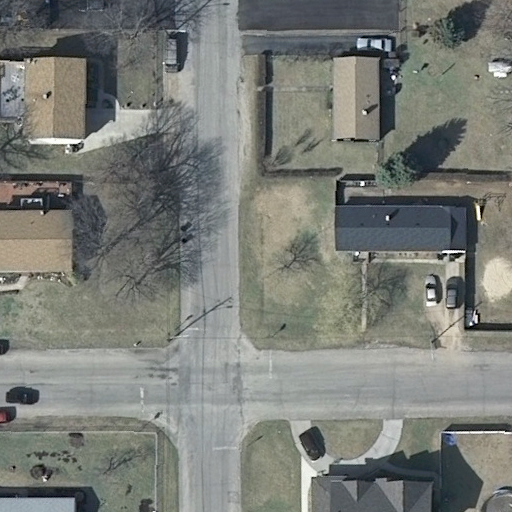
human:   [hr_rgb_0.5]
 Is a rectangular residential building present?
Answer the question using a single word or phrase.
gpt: yes

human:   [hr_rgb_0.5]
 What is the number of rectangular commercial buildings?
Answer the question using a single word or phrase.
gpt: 0

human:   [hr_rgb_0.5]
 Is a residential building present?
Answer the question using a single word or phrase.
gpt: yes

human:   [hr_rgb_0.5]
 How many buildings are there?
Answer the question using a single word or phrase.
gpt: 7

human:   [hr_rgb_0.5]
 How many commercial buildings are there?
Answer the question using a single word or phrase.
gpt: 0

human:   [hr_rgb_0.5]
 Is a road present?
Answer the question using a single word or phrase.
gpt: yes

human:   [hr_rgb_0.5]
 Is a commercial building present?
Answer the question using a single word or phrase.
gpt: no

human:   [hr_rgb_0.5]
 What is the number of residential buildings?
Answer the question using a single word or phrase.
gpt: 7

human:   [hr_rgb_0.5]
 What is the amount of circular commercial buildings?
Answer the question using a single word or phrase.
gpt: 0

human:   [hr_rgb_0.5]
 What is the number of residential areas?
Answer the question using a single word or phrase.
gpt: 1

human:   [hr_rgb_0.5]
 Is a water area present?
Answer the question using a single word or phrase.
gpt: no

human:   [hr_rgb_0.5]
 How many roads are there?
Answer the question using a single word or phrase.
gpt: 2

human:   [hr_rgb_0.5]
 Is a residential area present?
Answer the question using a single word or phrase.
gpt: yes

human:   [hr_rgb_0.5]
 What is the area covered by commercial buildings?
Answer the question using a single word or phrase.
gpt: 0m2

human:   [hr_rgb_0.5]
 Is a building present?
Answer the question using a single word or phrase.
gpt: yes

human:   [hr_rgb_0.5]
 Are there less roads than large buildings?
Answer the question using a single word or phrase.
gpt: no

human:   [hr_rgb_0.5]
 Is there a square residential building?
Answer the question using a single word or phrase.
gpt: no

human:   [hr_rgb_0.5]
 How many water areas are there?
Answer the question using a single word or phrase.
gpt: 0

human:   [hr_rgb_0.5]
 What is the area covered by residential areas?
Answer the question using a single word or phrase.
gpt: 10599m2

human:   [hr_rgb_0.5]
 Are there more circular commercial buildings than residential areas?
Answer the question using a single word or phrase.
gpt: no

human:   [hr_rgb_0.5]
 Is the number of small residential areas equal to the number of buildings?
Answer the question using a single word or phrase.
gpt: no

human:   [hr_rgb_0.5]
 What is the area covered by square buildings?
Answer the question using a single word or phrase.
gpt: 0m2

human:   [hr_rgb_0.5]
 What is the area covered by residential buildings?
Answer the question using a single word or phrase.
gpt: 953m2

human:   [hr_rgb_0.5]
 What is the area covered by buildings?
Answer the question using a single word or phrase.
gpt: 953m2

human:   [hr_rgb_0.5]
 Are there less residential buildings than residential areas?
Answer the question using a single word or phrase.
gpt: no

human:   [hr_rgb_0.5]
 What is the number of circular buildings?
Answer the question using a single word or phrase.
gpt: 0

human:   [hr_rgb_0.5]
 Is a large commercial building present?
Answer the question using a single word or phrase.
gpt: no

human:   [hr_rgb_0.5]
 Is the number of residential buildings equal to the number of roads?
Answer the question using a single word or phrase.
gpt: no

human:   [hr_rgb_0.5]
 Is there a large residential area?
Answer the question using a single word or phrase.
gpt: yes

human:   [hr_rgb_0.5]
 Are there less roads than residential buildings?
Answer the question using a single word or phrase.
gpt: yes

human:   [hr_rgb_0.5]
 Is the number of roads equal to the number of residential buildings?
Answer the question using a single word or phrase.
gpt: no

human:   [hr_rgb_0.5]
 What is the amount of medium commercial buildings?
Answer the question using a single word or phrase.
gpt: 0

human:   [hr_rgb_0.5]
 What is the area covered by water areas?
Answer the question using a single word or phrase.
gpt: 0m2

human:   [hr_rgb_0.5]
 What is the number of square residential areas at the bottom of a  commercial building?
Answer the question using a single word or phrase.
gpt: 0

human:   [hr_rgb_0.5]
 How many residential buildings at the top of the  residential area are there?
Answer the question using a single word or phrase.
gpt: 7

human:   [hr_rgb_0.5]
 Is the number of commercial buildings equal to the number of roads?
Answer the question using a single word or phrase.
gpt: no

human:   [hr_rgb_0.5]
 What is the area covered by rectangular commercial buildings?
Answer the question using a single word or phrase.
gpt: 0m2

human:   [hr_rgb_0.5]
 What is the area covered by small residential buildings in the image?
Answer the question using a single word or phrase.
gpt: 15m2

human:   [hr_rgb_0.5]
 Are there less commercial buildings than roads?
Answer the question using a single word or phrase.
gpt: yes

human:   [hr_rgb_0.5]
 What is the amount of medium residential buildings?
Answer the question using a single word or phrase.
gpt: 5

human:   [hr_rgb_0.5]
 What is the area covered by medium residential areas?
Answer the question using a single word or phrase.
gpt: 0m2

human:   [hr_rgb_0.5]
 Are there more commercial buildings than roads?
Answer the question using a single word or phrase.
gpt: no

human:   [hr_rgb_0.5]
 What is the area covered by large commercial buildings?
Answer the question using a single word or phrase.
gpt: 0m2

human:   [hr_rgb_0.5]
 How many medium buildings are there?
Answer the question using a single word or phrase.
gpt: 5

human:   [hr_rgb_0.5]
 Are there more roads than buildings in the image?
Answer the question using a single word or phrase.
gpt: no

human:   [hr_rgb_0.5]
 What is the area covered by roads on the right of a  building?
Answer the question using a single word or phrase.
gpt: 0m2

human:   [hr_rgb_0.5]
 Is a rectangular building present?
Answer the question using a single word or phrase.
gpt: yes

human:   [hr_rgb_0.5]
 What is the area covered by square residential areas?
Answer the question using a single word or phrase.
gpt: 0m2

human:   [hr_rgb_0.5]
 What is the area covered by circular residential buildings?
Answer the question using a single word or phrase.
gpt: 0m2

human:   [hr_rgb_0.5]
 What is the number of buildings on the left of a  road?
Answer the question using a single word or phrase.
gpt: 4

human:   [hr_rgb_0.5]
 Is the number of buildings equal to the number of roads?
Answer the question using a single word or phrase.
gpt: no

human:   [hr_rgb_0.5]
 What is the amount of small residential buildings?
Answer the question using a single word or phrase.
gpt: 2

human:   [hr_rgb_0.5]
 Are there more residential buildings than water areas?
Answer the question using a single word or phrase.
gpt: yes

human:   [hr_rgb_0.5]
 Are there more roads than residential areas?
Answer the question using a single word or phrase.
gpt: yes

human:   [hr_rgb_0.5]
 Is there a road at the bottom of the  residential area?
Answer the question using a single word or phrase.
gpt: no

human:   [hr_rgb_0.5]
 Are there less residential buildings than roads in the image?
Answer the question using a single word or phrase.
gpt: no

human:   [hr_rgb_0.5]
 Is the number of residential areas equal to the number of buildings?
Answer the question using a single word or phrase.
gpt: no

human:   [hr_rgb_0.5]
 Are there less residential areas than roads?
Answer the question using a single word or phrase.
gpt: yes

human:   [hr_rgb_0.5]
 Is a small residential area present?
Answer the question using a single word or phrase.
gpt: no

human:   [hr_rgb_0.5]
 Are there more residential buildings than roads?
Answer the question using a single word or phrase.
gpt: yes

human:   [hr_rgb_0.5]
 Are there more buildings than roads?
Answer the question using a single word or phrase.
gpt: yes

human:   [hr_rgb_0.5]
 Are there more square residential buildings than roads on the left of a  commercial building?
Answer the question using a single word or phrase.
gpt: no

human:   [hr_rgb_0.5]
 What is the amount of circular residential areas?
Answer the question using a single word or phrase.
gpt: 0

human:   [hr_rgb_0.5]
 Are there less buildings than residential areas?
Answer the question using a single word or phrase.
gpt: no